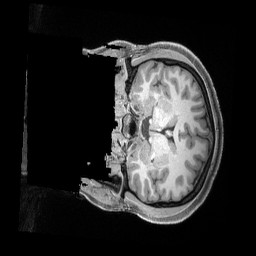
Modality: T1w
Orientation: coronal
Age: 19
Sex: female
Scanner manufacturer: siemens
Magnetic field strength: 3 T
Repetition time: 2.4 s
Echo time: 0.00228 s